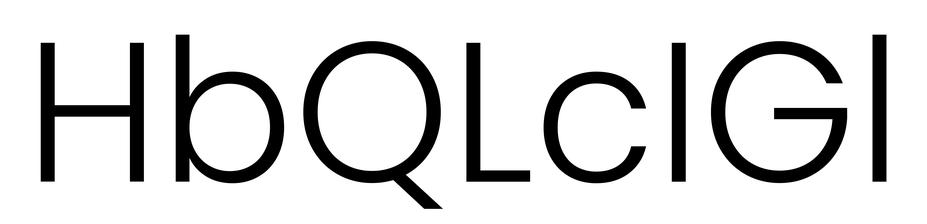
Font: Poppins-Light